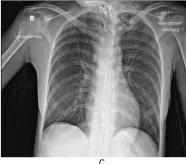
Draining into cortical vein. Chest X ray after 6 months of treatment.
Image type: radiology (x_ray)